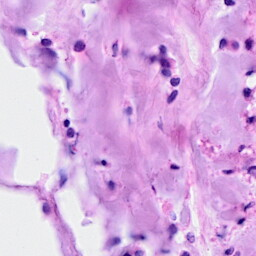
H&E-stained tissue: Breast